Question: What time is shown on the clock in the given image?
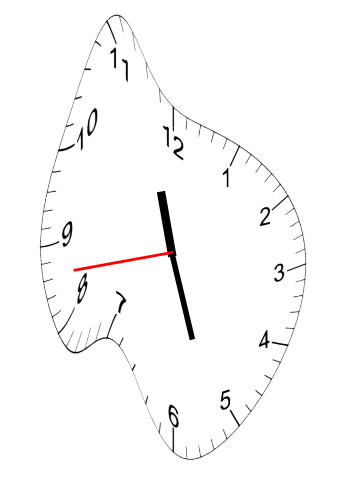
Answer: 11:26:43